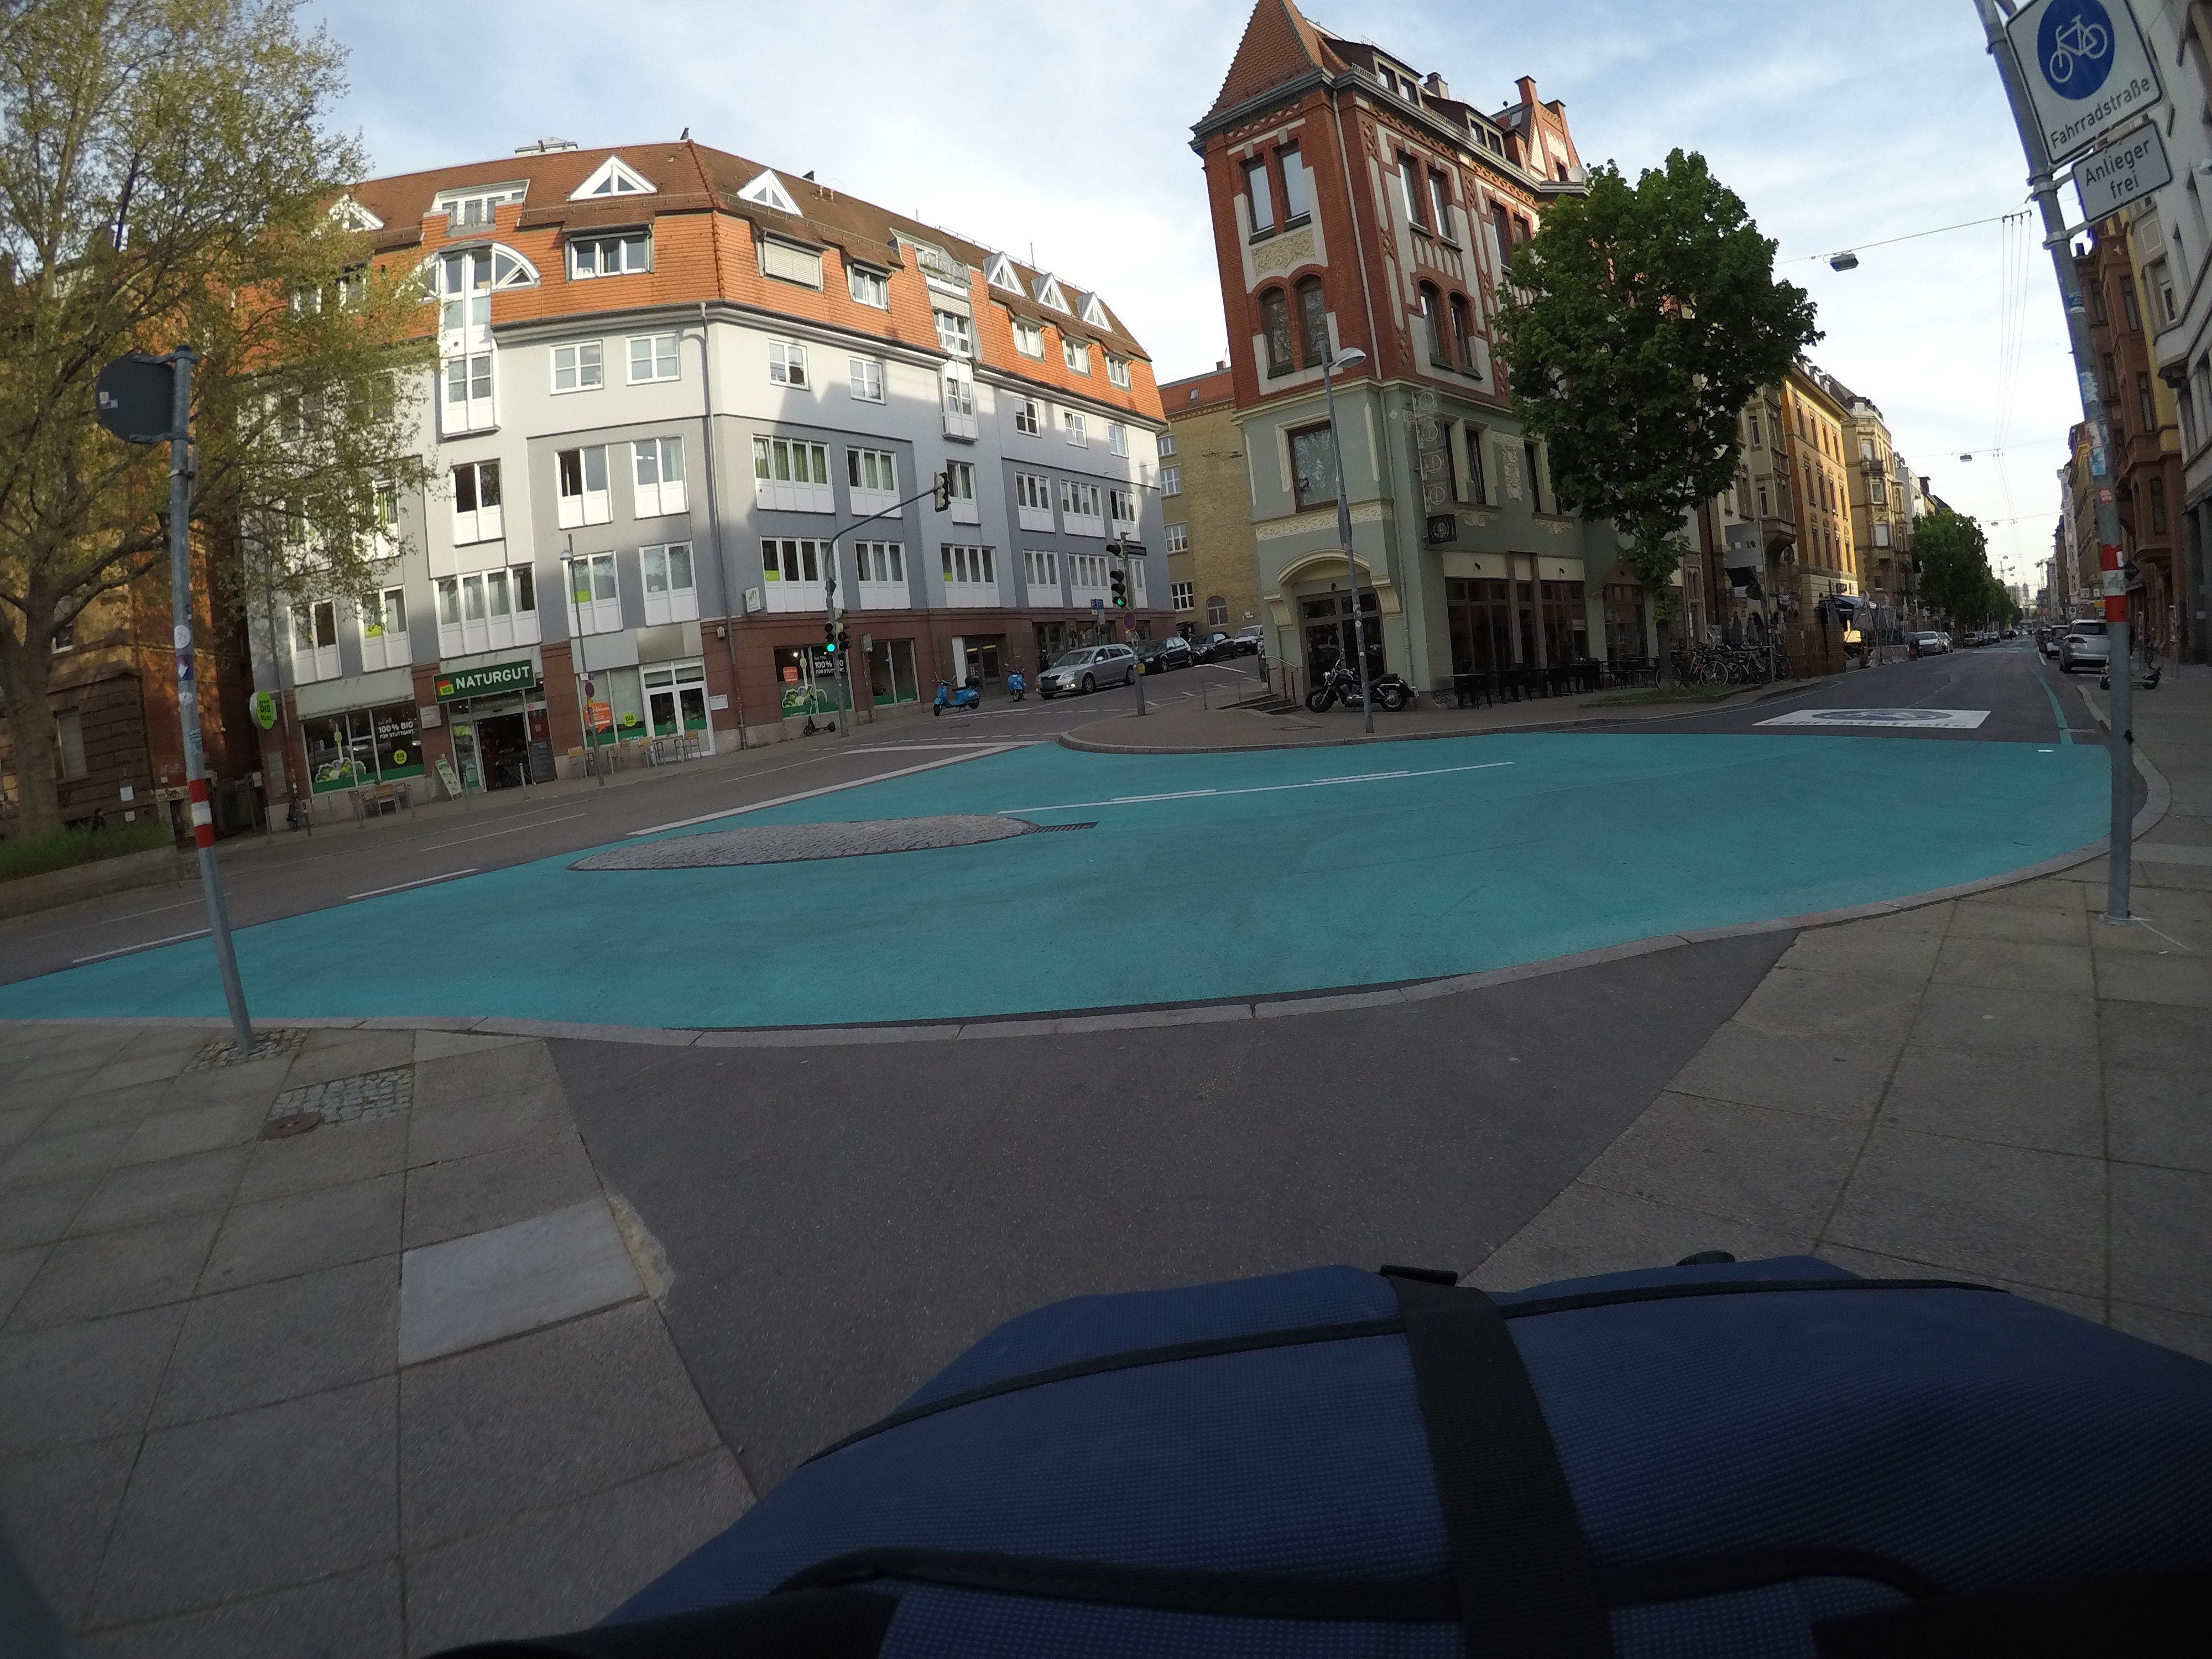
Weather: clear
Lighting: day
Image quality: good
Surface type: walking surface
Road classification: footway
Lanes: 2
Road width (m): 3
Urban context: urban centre
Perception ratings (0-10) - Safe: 5.85, Lively: 9.32, Beautiful: 3.68, Boring: 4.38, Depressing: 4.98, Wealthy: 6.27